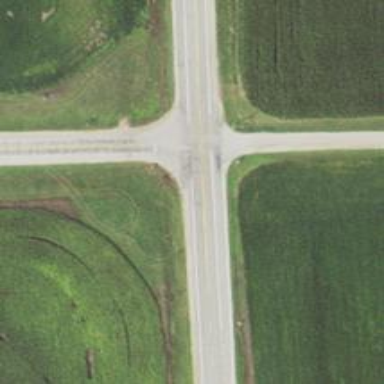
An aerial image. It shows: Road with stop sign.